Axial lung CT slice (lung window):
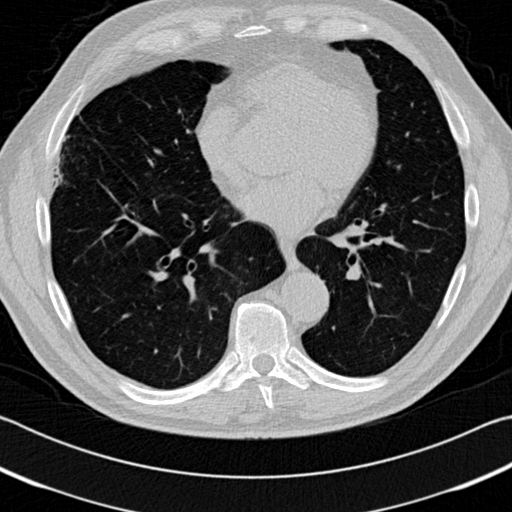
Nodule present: no